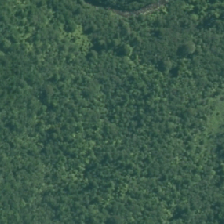
Land cover: manuka_kanuka